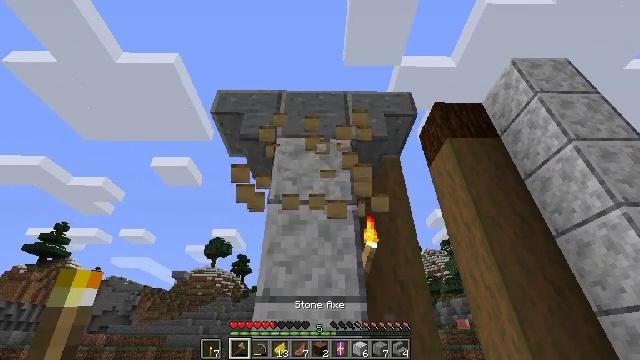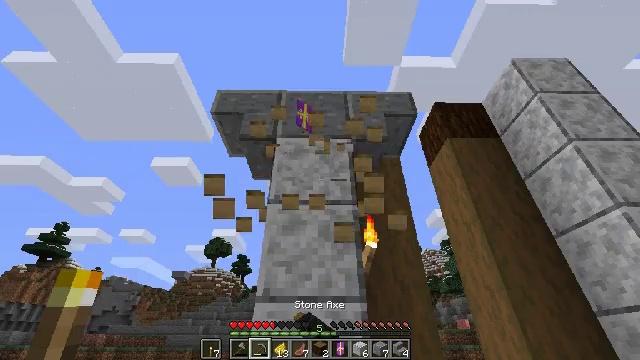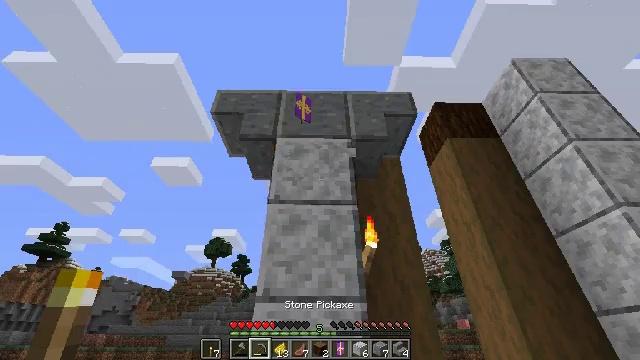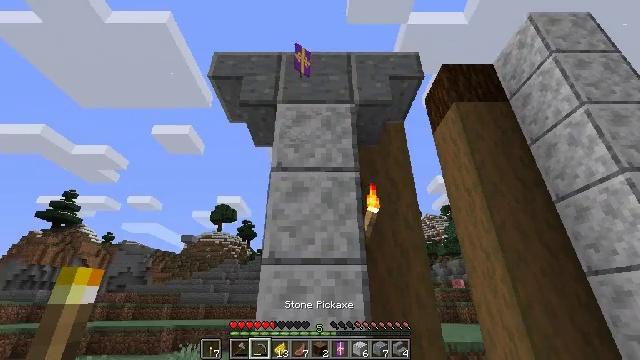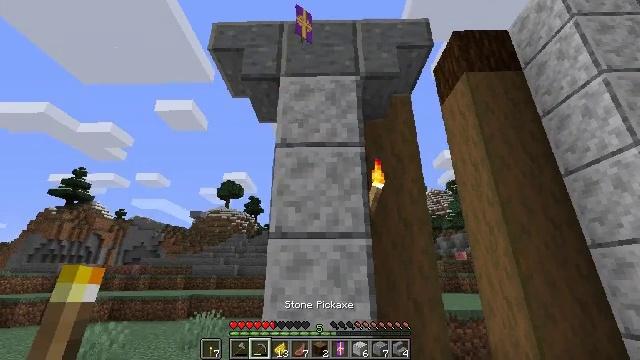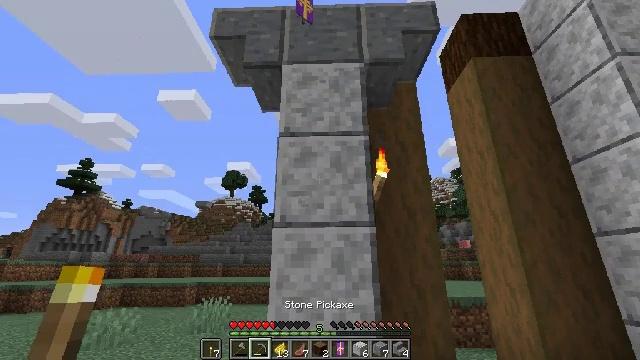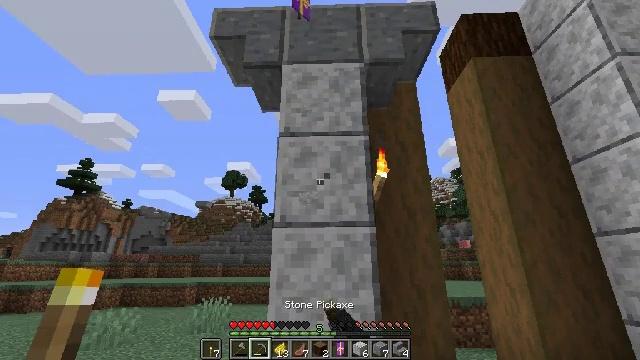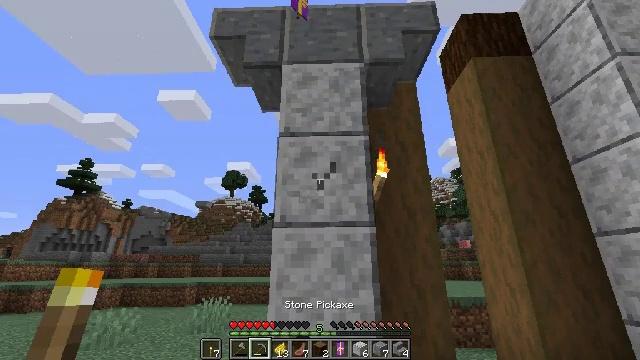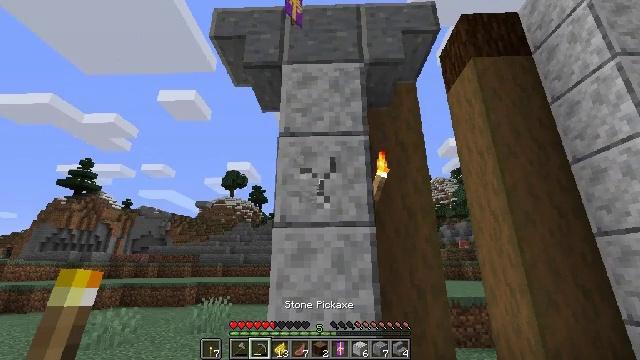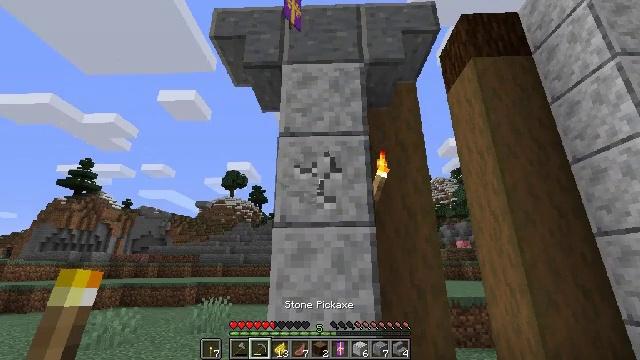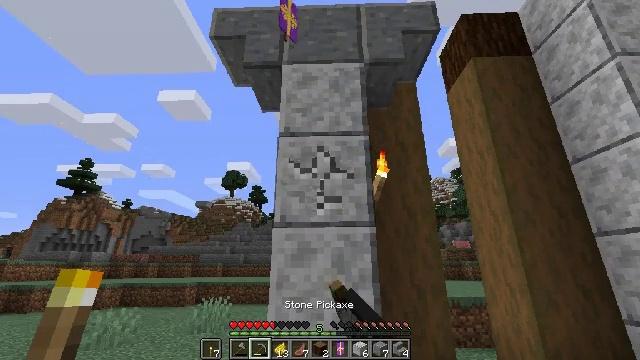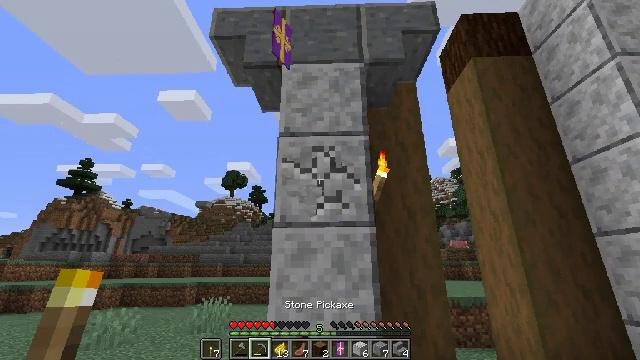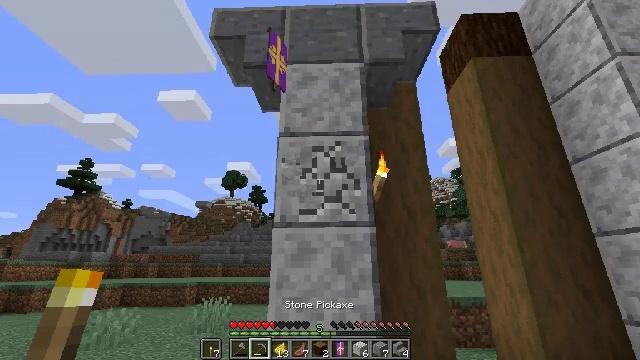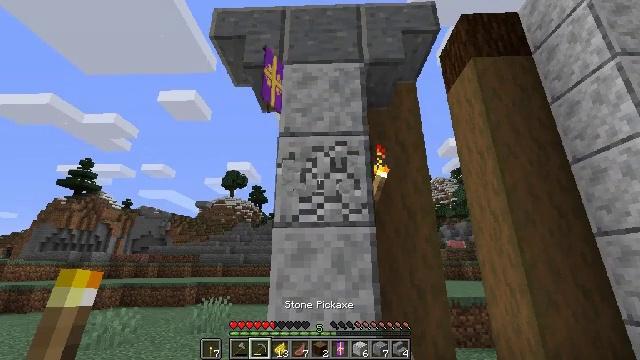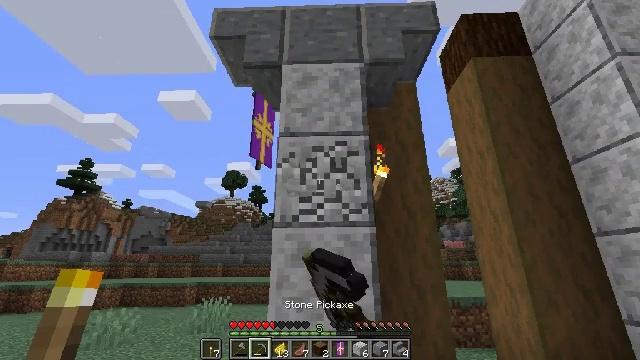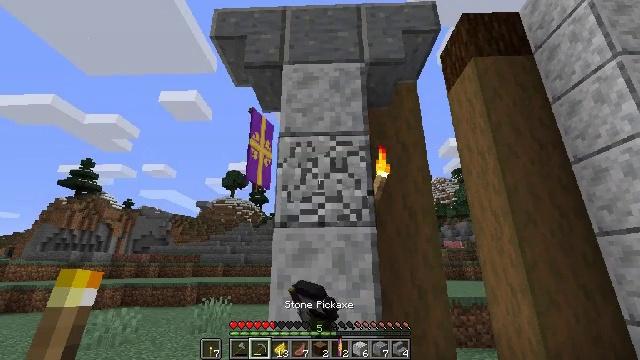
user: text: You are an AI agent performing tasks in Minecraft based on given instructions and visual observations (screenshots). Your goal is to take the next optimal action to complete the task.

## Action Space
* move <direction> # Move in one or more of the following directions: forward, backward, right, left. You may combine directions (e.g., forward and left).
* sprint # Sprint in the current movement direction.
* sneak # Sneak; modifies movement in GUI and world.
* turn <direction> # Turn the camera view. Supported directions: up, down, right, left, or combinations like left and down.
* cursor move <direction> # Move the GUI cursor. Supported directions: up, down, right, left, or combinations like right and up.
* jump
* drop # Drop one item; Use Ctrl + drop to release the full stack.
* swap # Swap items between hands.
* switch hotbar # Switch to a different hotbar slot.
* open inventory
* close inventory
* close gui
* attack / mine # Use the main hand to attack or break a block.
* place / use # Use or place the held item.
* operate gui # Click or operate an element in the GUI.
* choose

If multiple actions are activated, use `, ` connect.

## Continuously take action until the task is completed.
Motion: motion action
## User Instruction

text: Mine polished diorite for building materials.
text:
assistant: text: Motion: attack / mine, switch to hotbar 2
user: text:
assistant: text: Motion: switch to hotbar 2
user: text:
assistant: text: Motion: turn down, switch to hotbar 2
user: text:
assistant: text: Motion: turn left and down
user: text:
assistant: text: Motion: turn down, attack / mine
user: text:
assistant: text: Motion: attack / mine
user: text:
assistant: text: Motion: attack / mine
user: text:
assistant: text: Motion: attack / mine
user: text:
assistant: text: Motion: attack / mine
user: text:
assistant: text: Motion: attack / mine
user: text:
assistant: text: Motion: attack / mine
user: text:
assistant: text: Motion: attack / mine
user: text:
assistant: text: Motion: attack / mine
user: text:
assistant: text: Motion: attack / mine
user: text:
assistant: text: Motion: attack / mine
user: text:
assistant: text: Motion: attack / mine
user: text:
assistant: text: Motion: attack / mine
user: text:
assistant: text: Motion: attack / mine
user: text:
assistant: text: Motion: attack / mine
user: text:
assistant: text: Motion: attack / mine
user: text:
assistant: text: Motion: turn down, attack / mine
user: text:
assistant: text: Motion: turn down, attack / mine
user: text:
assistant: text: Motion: turn left and down
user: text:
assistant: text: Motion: turn down
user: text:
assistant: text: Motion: no_op
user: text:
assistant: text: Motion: no_op
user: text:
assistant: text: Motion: no_op
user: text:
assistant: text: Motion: no_op
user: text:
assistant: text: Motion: no_op
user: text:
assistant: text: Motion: no_op